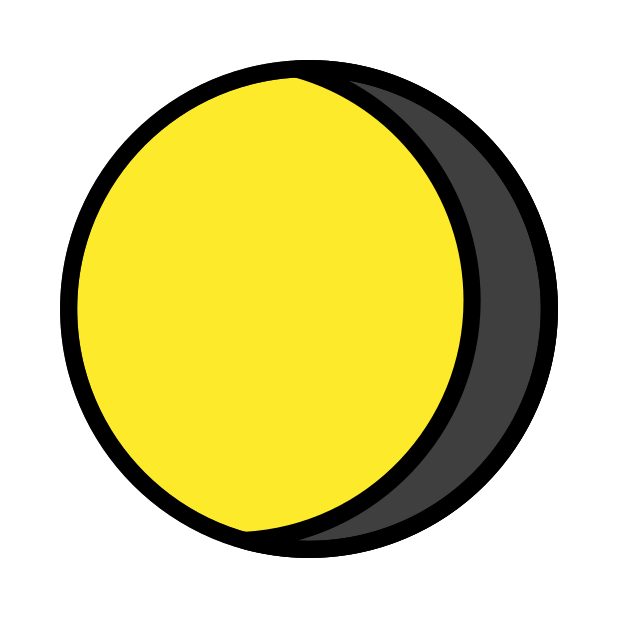
waning gibbous moon